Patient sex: M
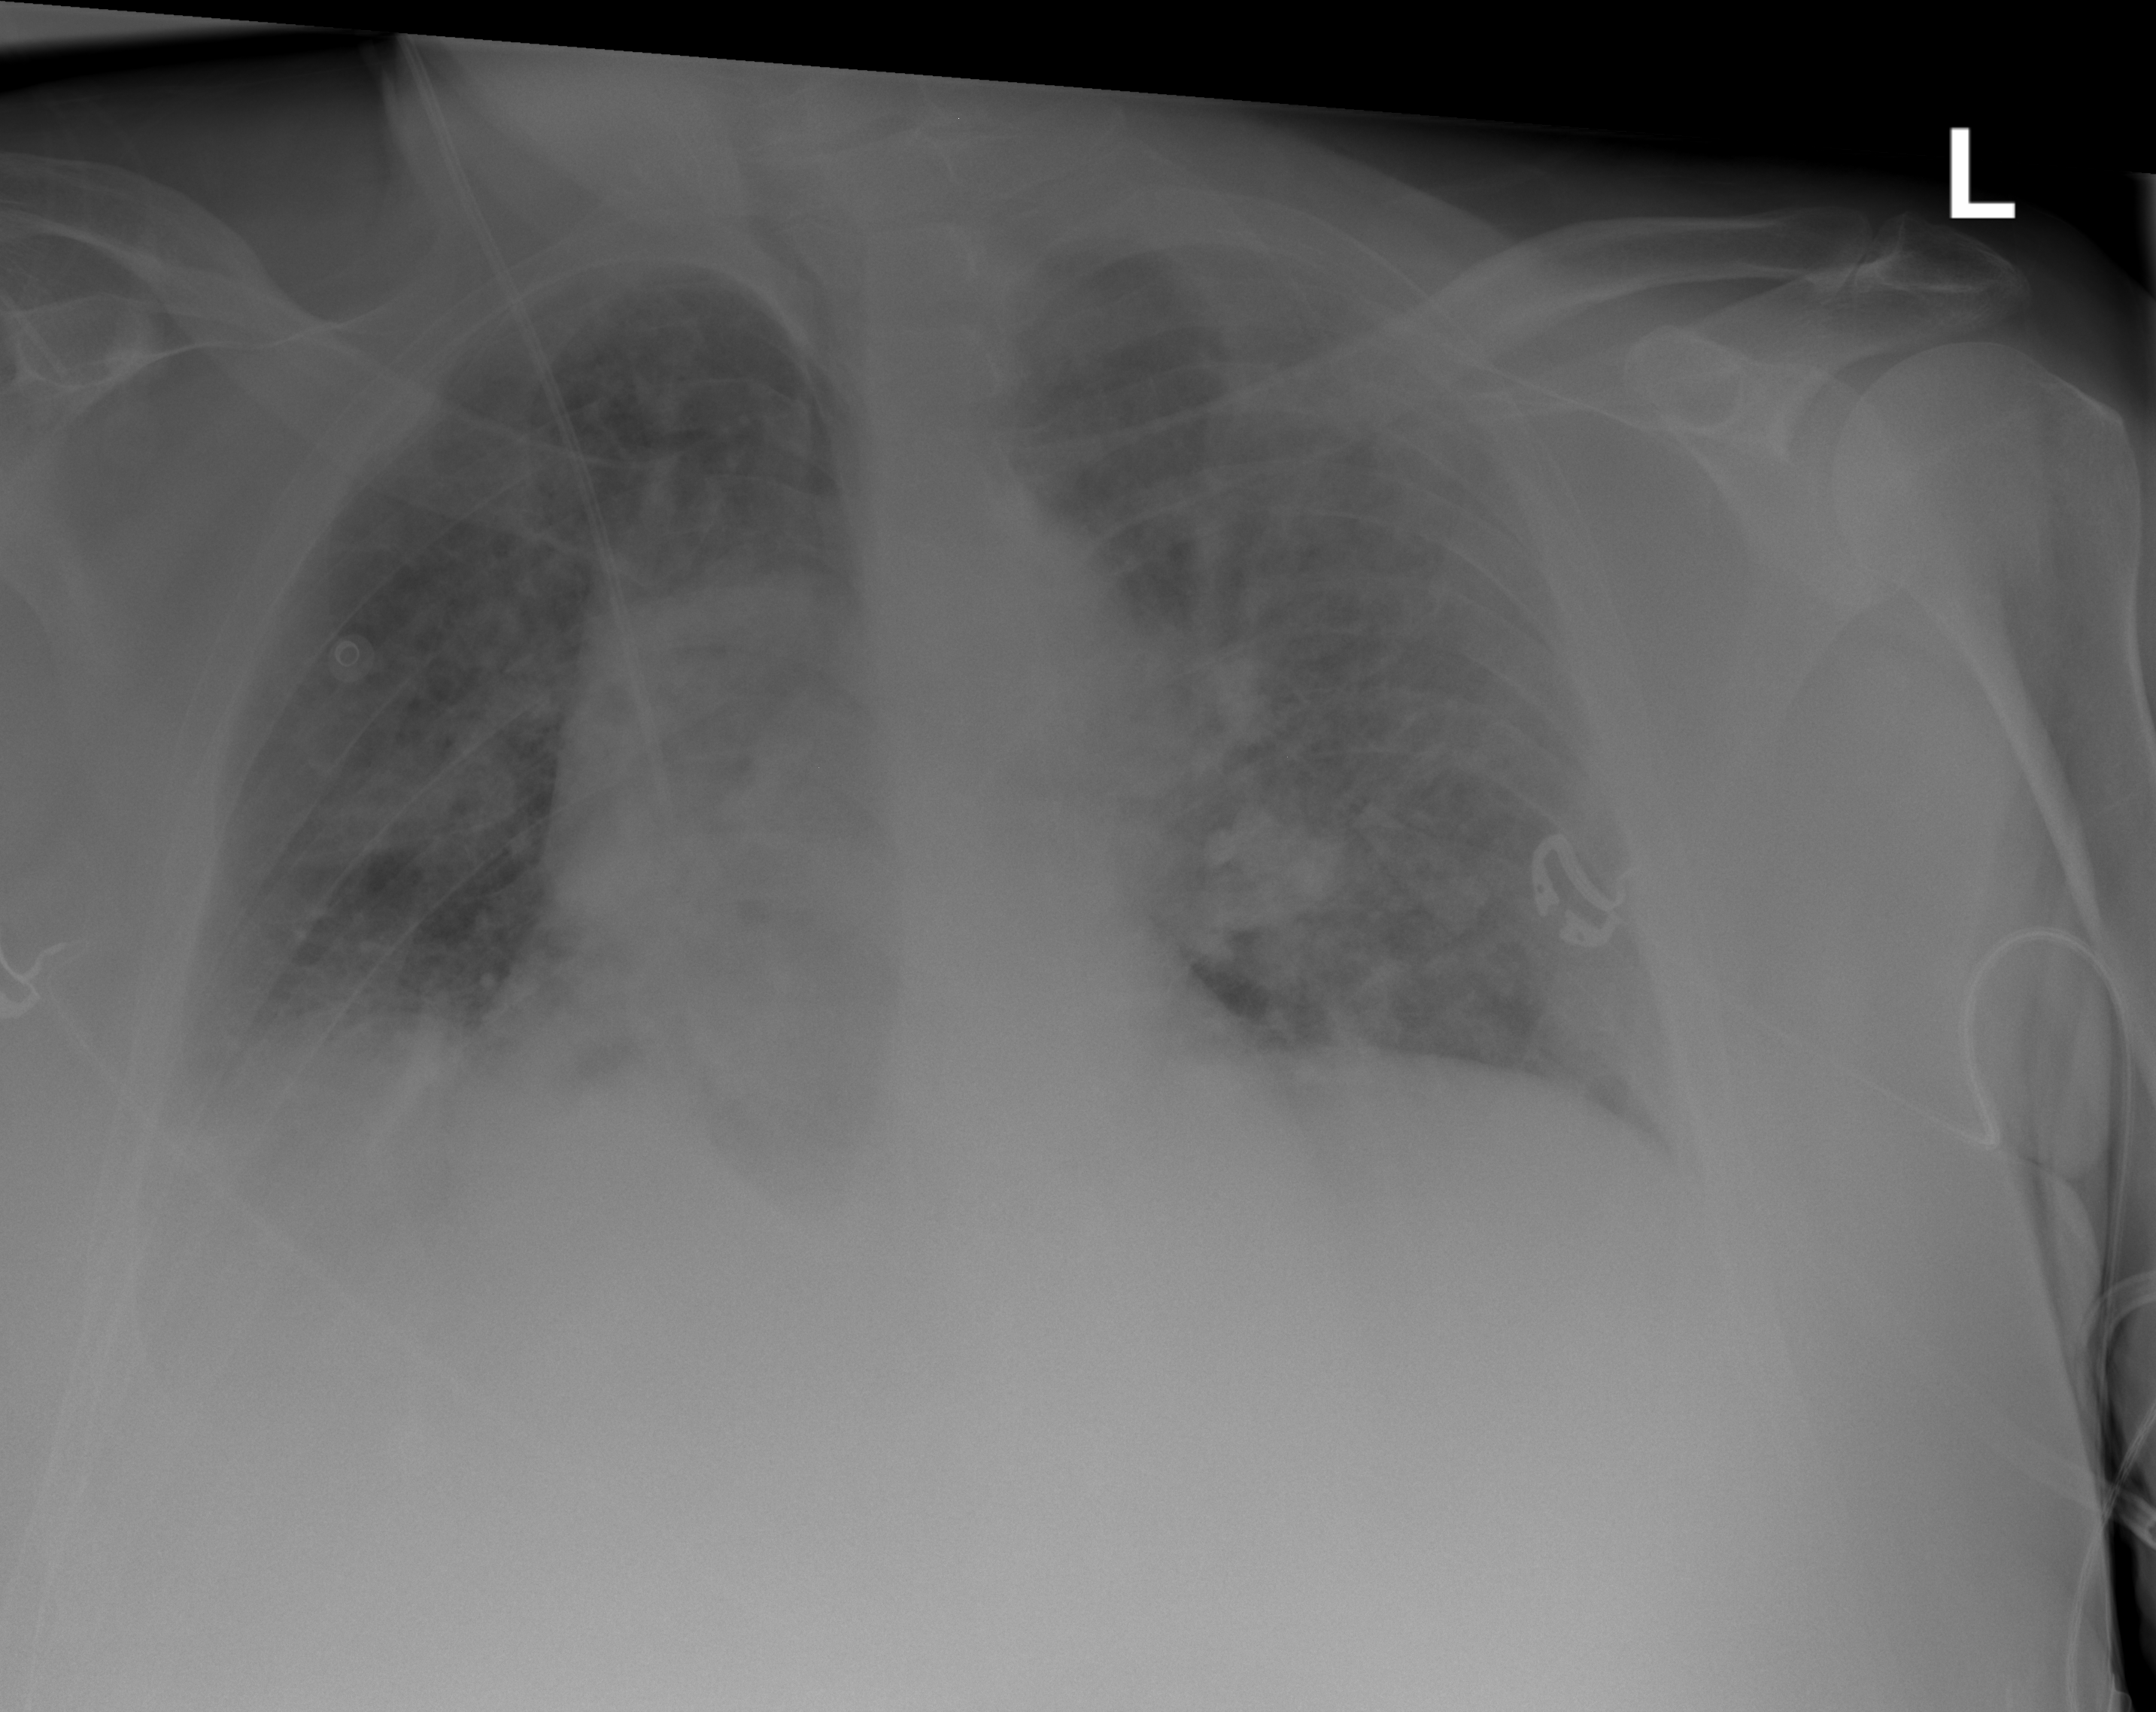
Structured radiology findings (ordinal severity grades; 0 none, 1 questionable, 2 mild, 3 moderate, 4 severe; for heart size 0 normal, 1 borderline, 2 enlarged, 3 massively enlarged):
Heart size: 2
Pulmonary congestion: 3
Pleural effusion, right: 3
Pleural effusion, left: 2
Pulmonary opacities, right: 3
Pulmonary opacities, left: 3
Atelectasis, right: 2
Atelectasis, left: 0